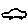
Label: car